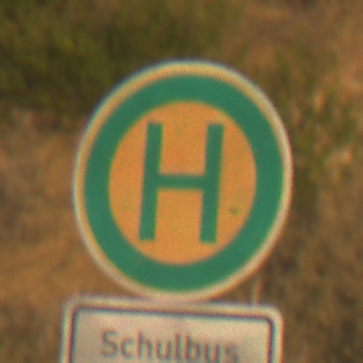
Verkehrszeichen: Haltestelle
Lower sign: ZeitangabenMitBeschraenkungAufWochentage5
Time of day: SunriseSunset
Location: Outdoor (Nature)
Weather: PartlyCloudy
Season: NotSpecified
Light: Natural